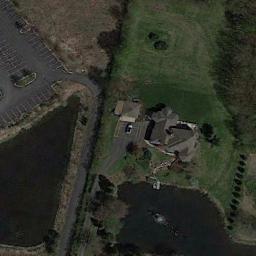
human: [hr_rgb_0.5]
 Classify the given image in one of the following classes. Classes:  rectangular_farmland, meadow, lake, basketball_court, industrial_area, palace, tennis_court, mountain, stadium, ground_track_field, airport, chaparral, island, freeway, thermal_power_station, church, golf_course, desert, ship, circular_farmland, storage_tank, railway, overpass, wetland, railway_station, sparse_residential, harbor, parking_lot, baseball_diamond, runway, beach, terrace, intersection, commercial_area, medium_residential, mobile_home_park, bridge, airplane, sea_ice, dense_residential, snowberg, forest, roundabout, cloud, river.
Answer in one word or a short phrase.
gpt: sparse_residential